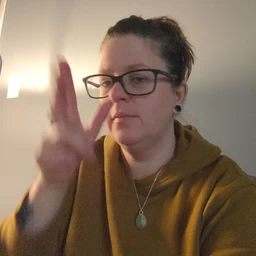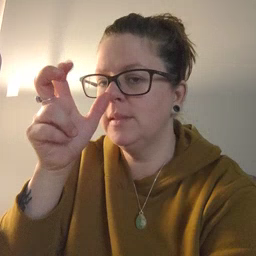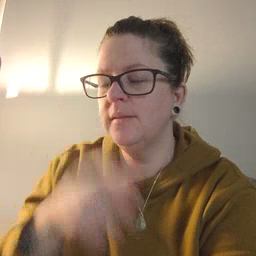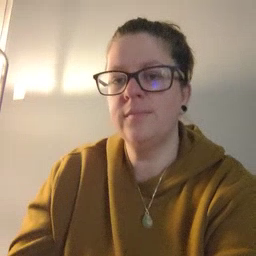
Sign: bug